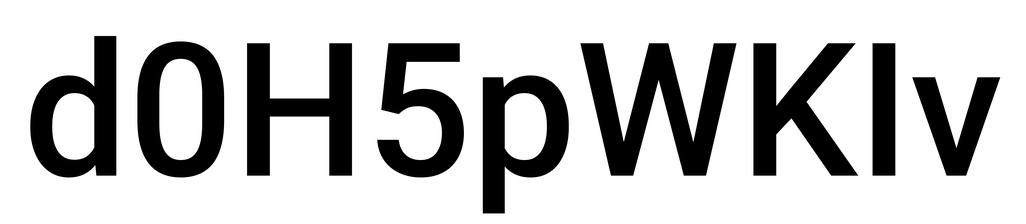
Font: Roboto_Medium